Interaction volume radius: 10 \u00c5
Interaction volume height: 20 \u00c5
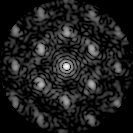
Disorder parameter: 0.489